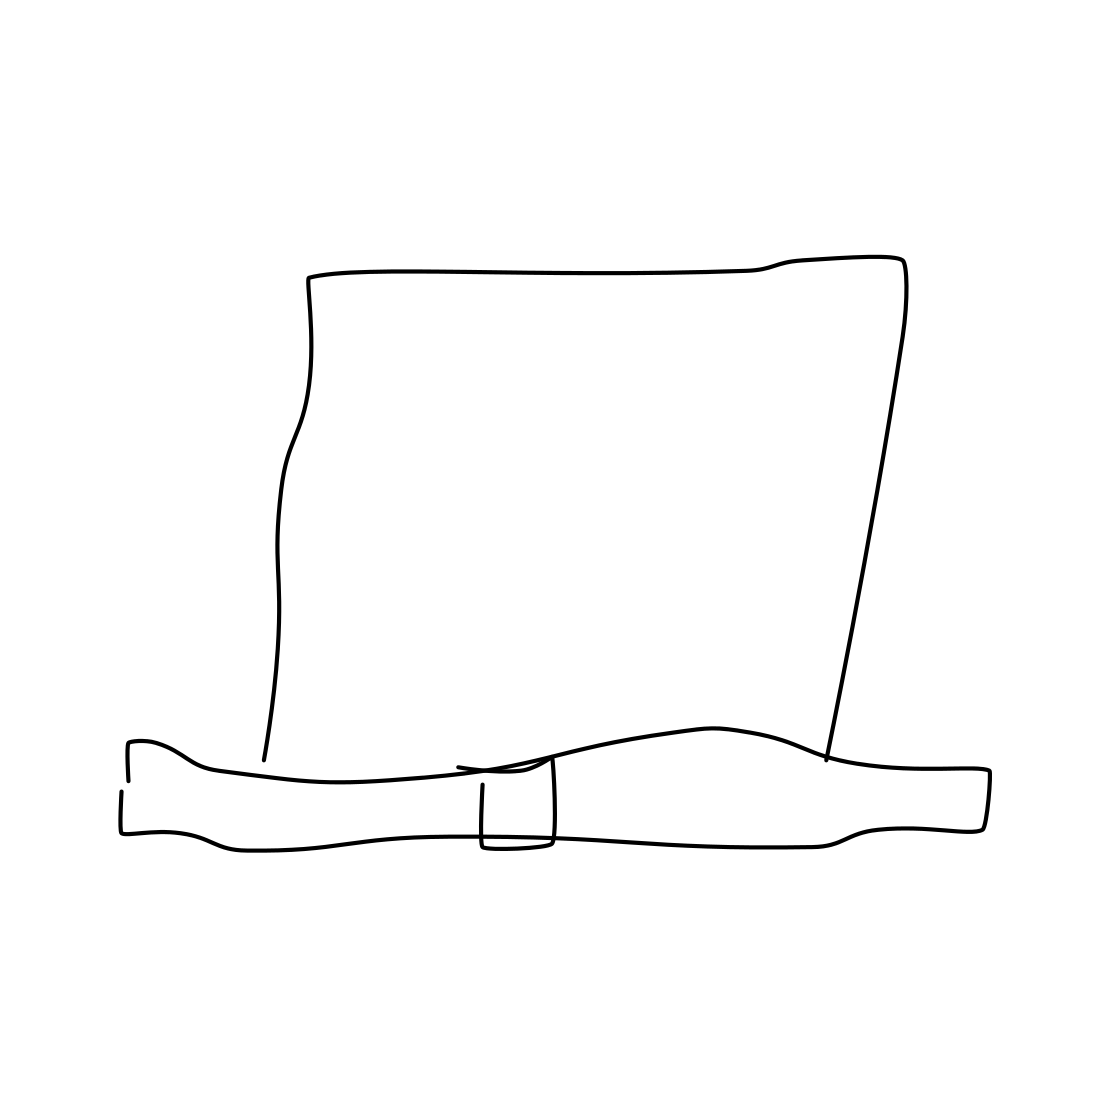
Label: hat